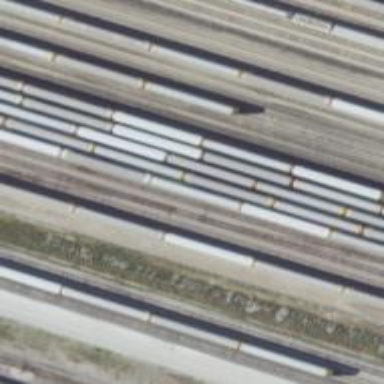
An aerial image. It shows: Railway yard used for servicing trains.